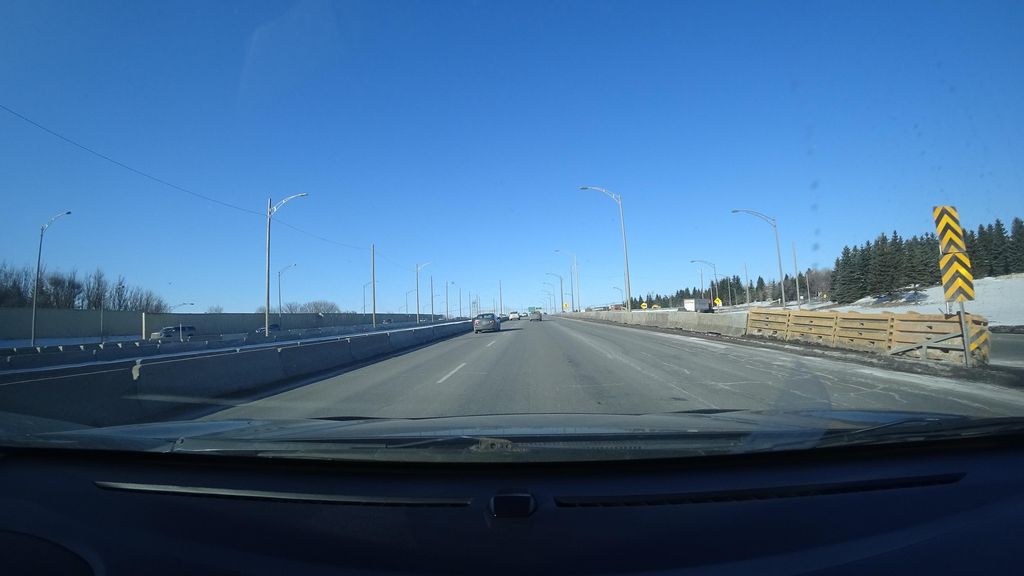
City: quebec_city